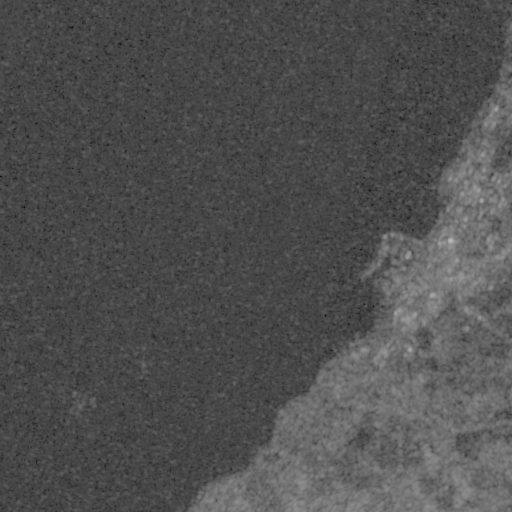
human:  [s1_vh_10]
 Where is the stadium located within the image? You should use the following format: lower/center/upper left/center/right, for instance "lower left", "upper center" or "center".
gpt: The stadium is located in the center right of the image.
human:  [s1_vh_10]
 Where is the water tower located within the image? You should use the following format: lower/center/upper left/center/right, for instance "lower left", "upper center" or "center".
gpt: The water tower is located in the lower right of the image.
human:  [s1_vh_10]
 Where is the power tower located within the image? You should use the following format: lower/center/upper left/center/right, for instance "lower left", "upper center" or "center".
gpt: There is no power tower in the image.

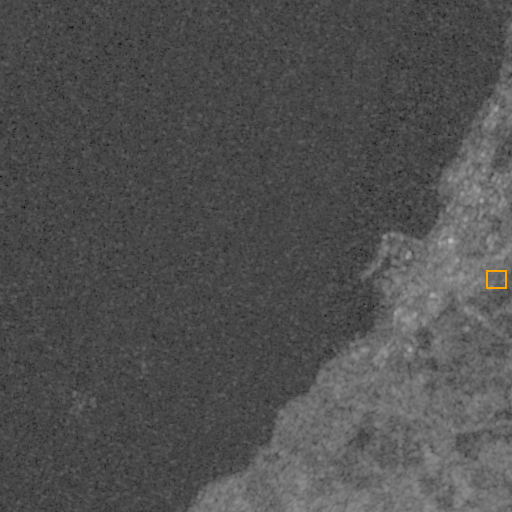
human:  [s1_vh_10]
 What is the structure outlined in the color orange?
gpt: The structure outlined in orange is a park.
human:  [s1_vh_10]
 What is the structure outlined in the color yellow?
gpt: There is no yellow outline.